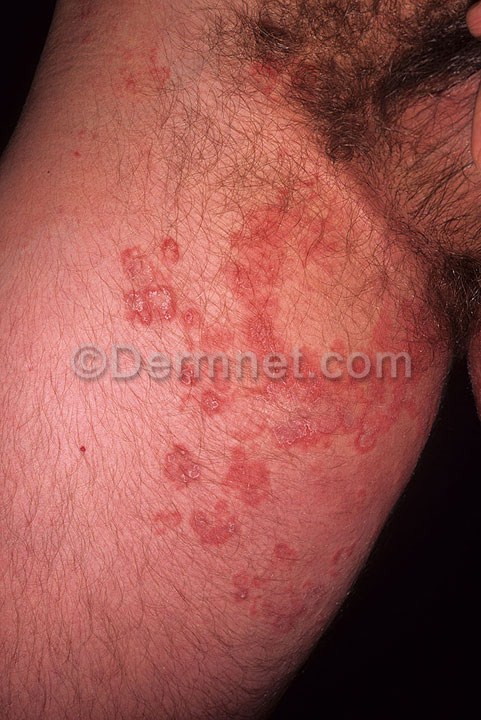
Disease: Tinea Ringworm Candidiasis and other Fungal Infections